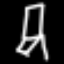
Label: chair